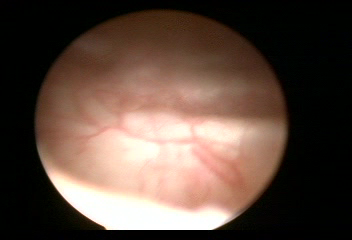
Modality: WLC
Class: Normal mucosa
Bladder cancer association: No